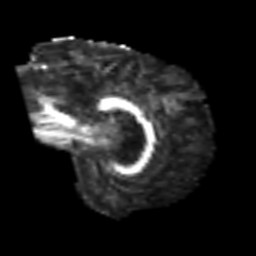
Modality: FA
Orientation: sagittal
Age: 71
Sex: male
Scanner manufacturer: siemens
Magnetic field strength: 3 T
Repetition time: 6.1 s
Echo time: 0.101 s